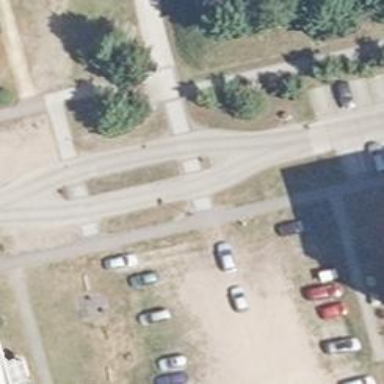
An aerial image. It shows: Residential road with traffic calming island.